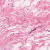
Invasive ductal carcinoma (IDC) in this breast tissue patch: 0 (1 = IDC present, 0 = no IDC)